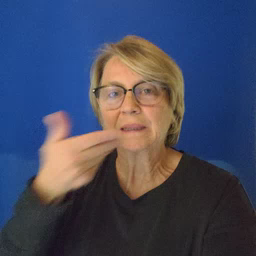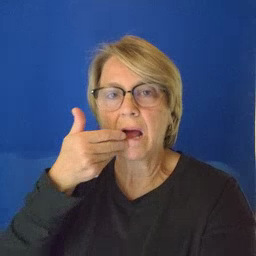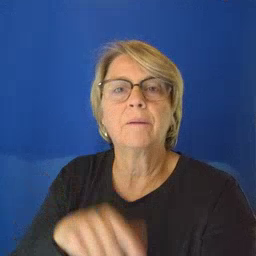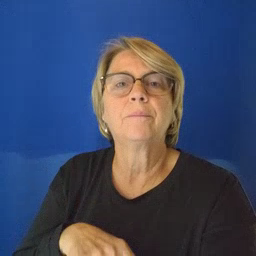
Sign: pizza